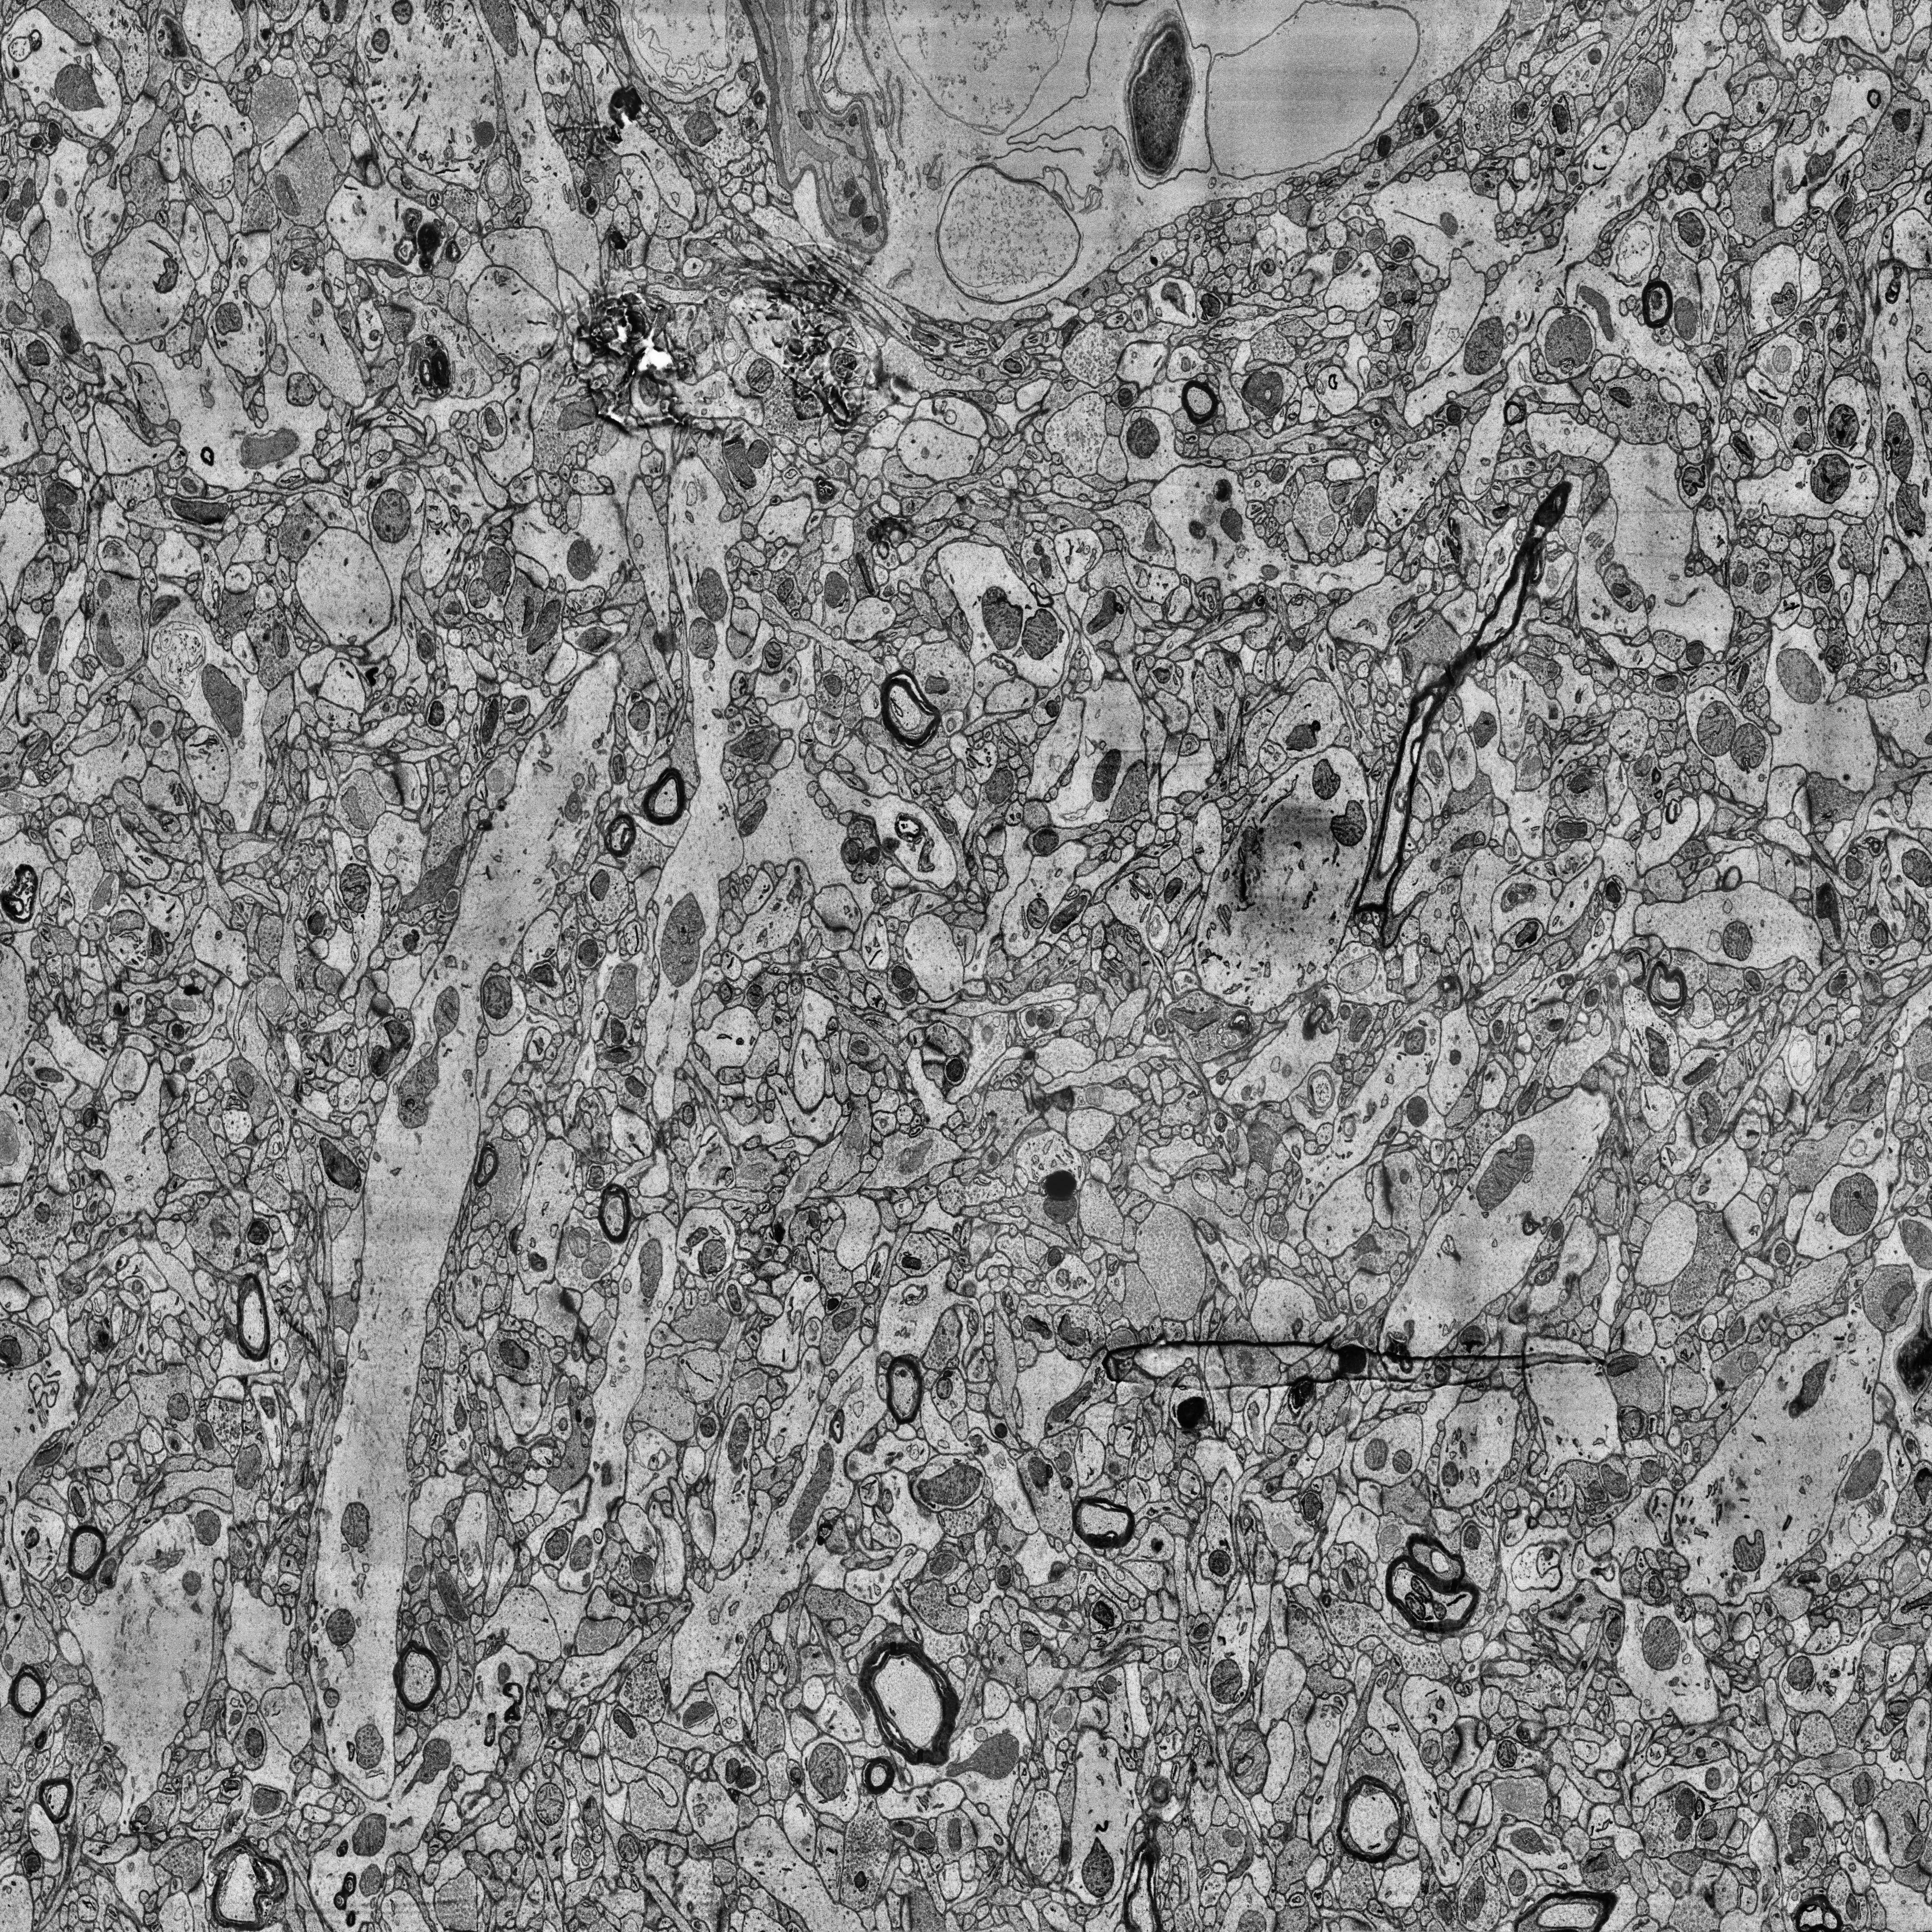
Electron microscopy slice of human cortex tissue
Slice depth (z): 71
Mitochondria instances in slice: 454